Interaction volume radius: 10 \u00c5
Interaction volume height: 30 \u00c5
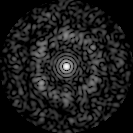
Disorder parameter: 0.7806